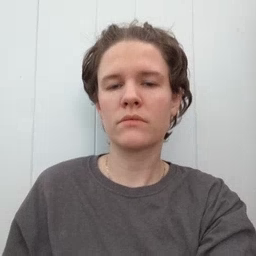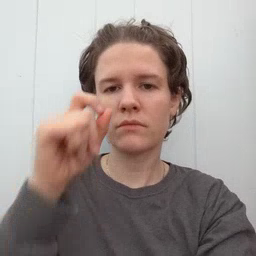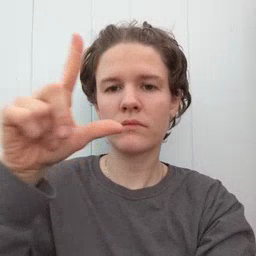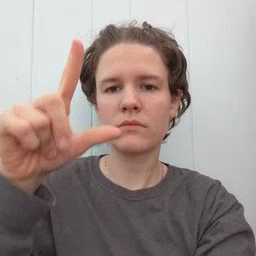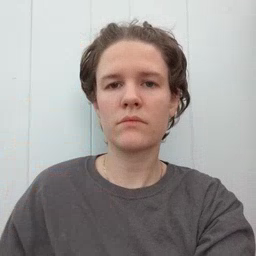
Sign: wake